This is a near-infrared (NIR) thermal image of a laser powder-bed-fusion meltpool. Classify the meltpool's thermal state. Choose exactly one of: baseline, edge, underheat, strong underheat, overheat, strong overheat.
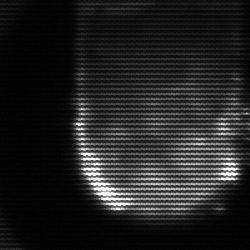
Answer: baseline